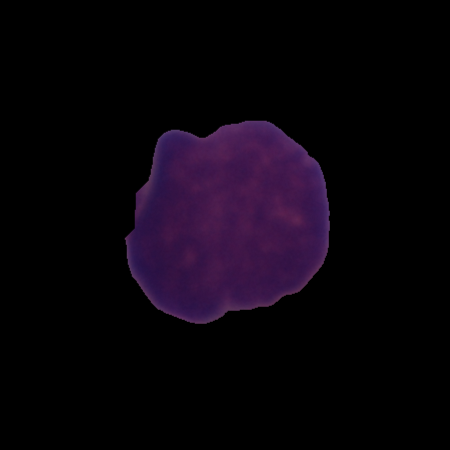
Label: cancer